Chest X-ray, AP view. Patient: 11 years old, sex M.
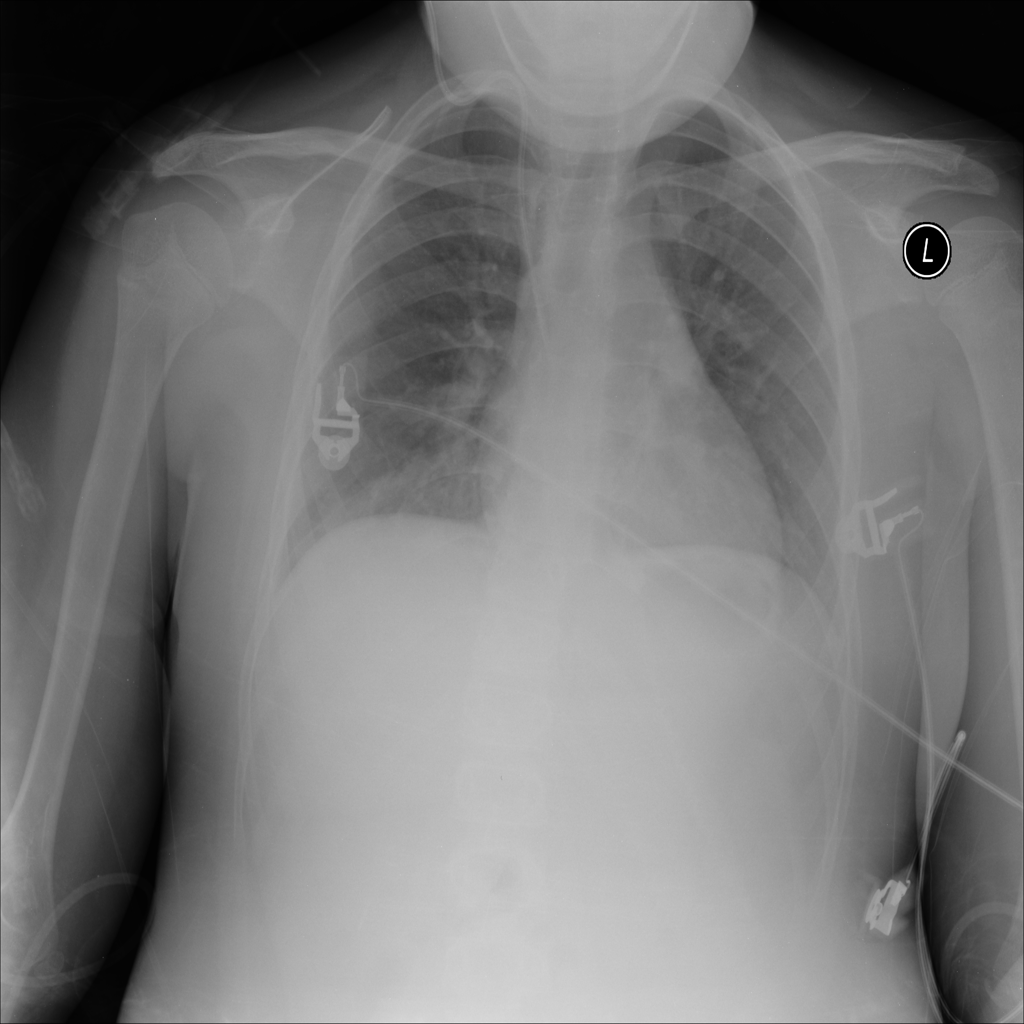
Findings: No Finding